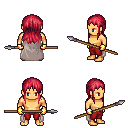
a pixel art fantasy rpg character, male body template, human, tanned skin, gray cape, red pants, ruby red unkempt hairstyle, gold gloves, spear, four views (front, back, left, right), 2x2 character sprite sheet, small pixel art, hard edges, no anti-aliasing